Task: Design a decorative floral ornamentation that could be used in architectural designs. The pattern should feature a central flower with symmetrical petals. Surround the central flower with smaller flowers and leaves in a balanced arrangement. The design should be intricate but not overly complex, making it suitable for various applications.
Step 1134:
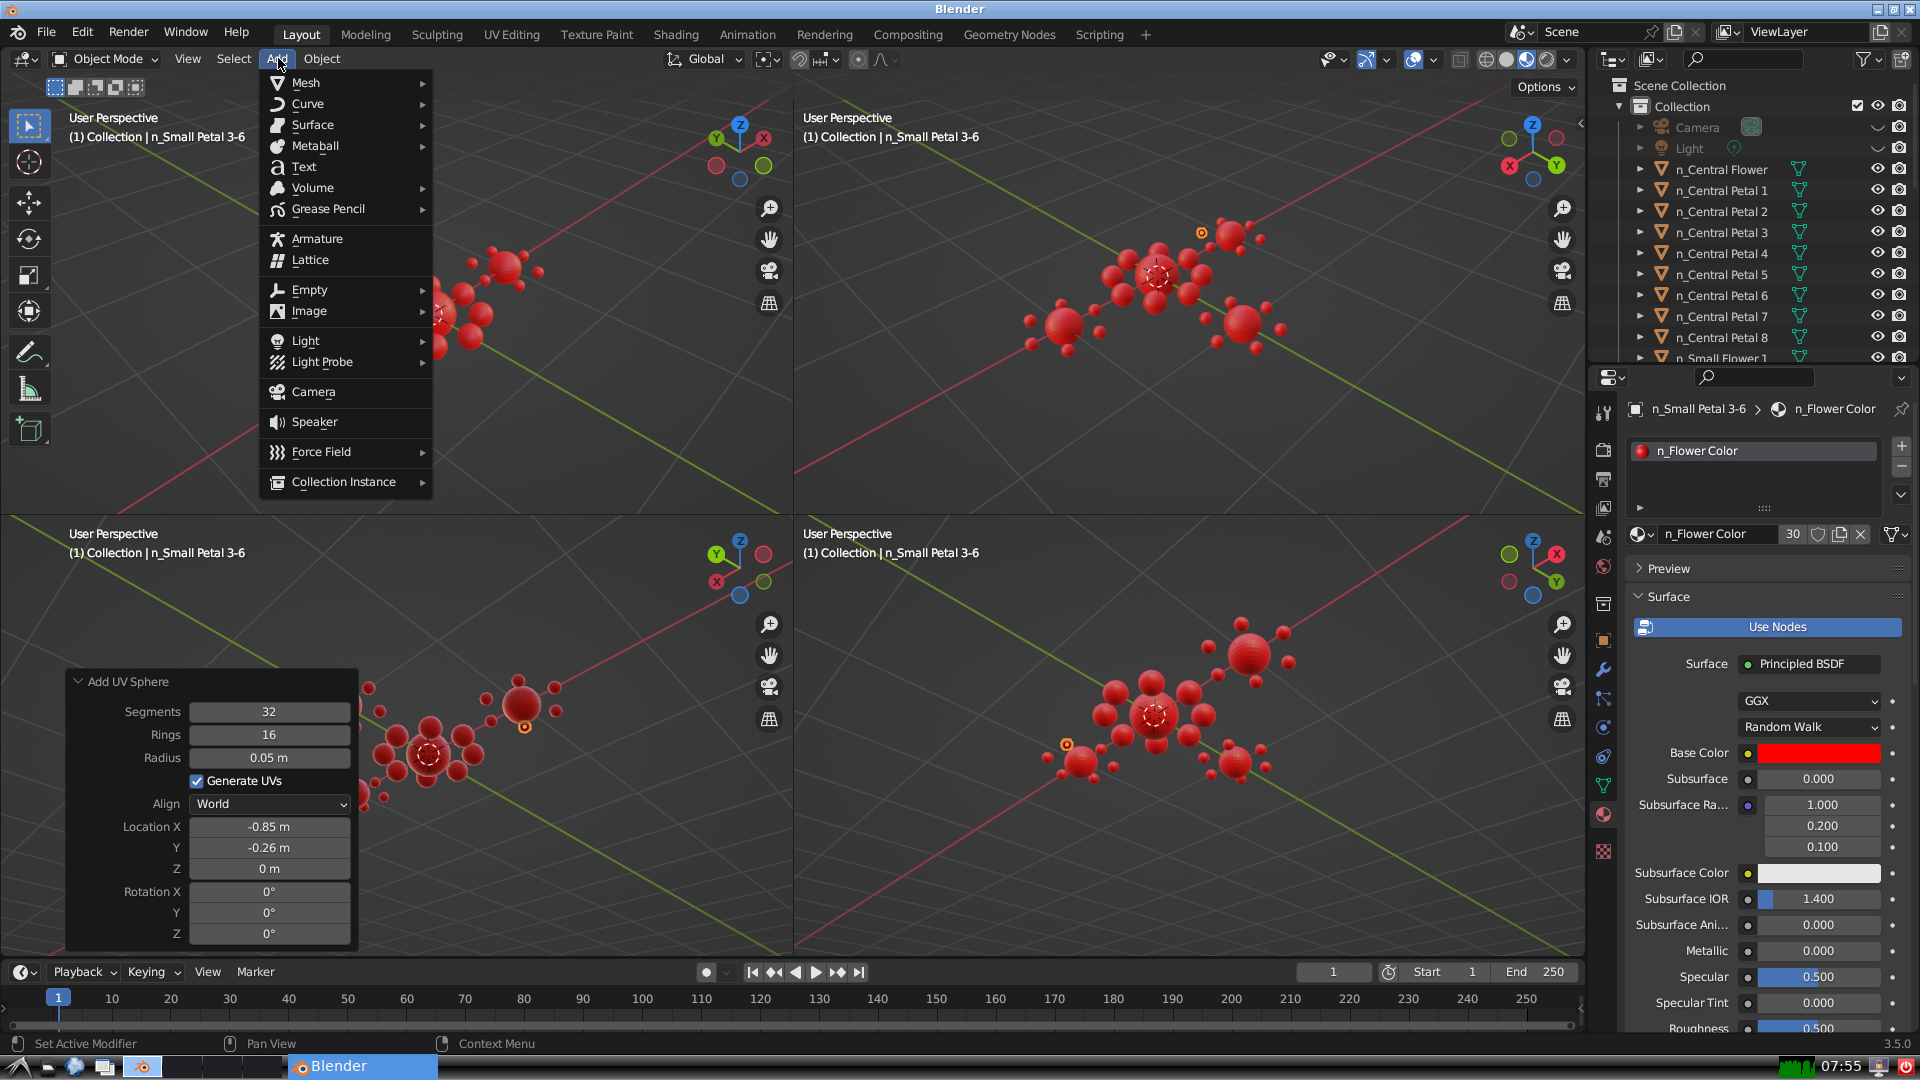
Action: {"mouse_move": [304, 82]}